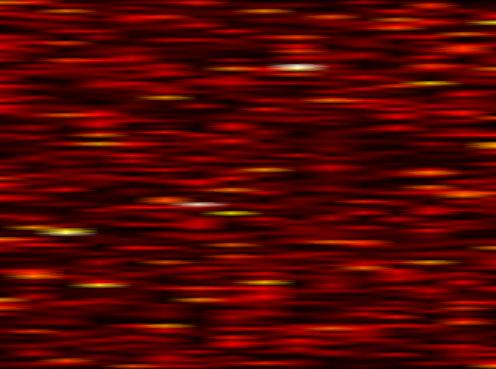
Label: WOLA